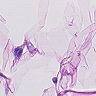
Metastatic tissue present: no